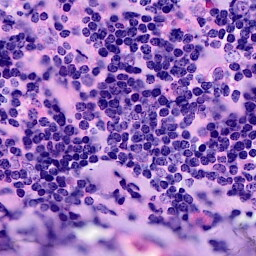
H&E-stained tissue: Breast